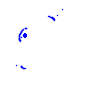
Particle: electron